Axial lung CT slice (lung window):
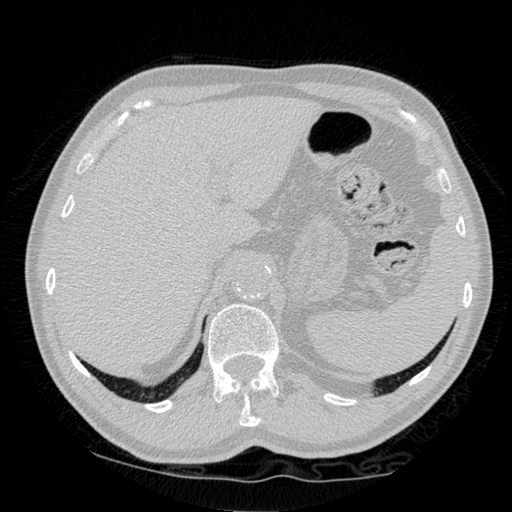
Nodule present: no